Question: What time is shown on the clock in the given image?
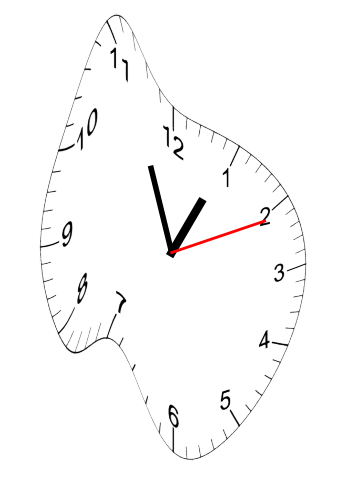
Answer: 12:56:11